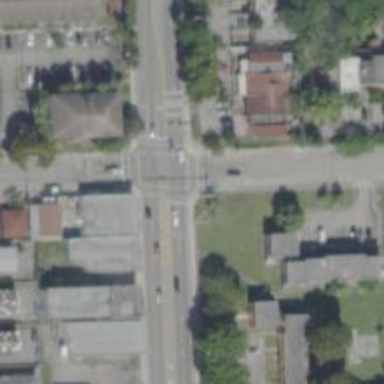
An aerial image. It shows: Footway with asphalt surface and marked with lines at the crossing.